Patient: sex M, age 57
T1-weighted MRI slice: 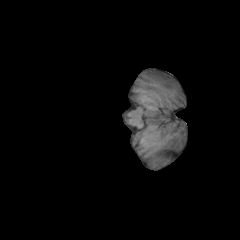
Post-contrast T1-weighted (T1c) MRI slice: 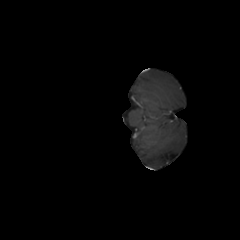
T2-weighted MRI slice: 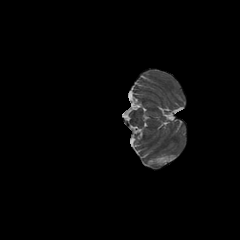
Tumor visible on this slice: no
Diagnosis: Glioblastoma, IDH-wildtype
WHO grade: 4